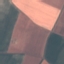
Land use / land cover: AnnualCrop